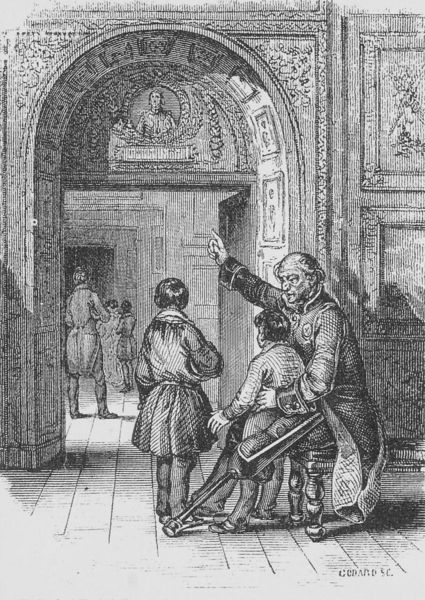
Titel: Ein Veteran zeigt zwei Kindern das Bildnis Napoleons im Saal von 1792
Schlagwörter: gruppe, hand, mann, menschen, finger, geste, holz, raum, tür, weiss, zeichnung, zimmer, gebäude, ornament, instrument, signatur, türbogen, boden, interieur, mantel, sitzend, eltern, kind, vater, kinder, bein, holzschnitt, lehrer, grafik, graphik, hof, türe, bank, saal, rundbogen, zeigefinger, glatze, warten, zeigen, gehrock, tor, alter, medaillon, torbogen, druck, schwarz-weiß, schraffur, radierung, stich, strafe, portal, schoss, schiene, ereignis, holzbein, erklärung, erklären, stick, krücke, türsturz, kiner, veteran, prothese, behinderung, mann kinder, wartezimmer